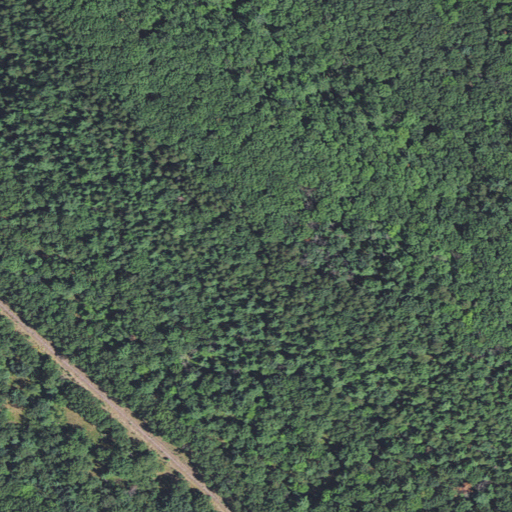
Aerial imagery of mountain in Wisconsin named Long Bluff containing mixed forest, deciduous forest, evergreen forest, grassland, woody wetlands, and open development